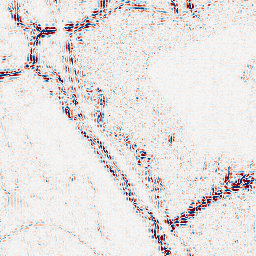
Category: wavelet
Decomposition family: wavelet_biorthogonal
Decomposition parameters: wavelet: bior4.4
level: 2
Upsampling method: sinc_blackman
Upsampling parameters: scale: 4
kernel_size: 8
Upsampling scale: 4